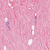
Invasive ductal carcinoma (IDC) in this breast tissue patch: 0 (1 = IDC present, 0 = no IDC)